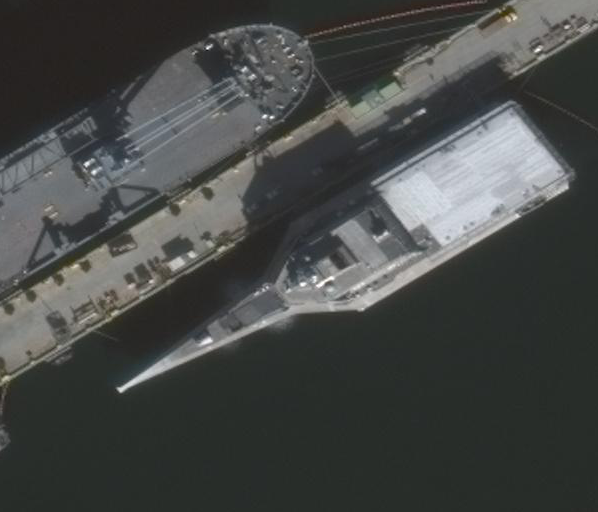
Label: Independence-class_combat_ship